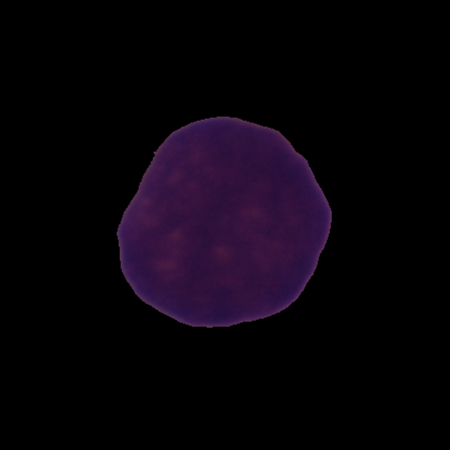
Label: cancer